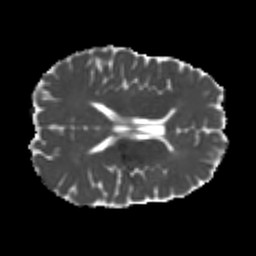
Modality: MD
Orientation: axial
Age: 22
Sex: male
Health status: healthy
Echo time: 0.074 s